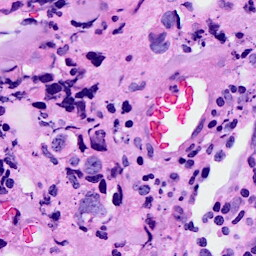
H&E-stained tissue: Breast